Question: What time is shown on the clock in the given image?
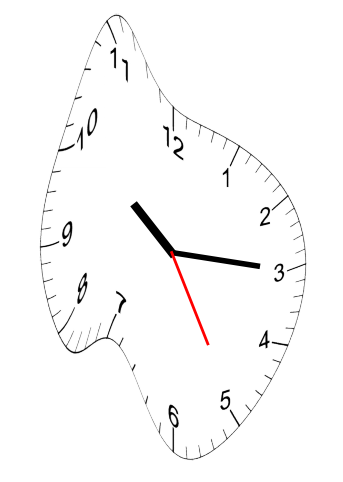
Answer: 10:15:25